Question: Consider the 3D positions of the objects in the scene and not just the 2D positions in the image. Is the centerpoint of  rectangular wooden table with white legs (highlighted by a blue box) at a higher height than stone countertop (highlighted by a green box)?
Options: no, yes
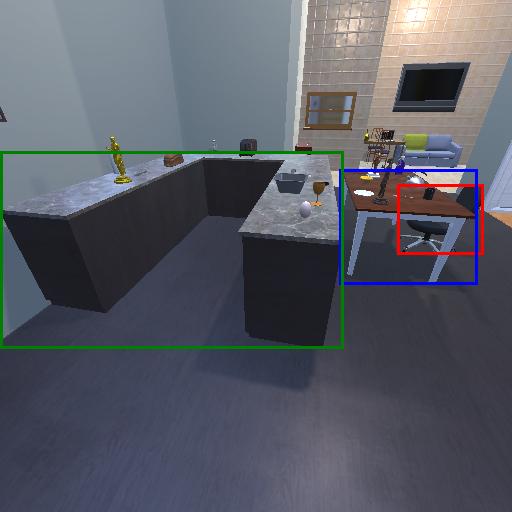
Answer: no